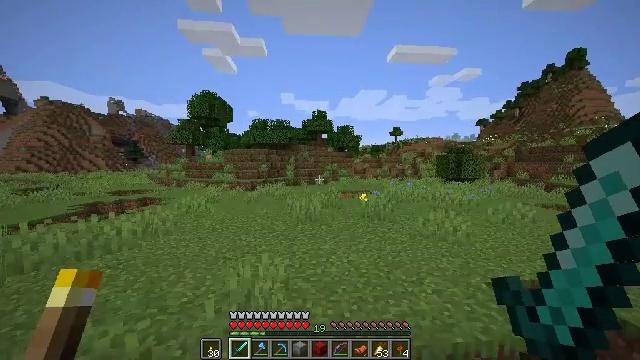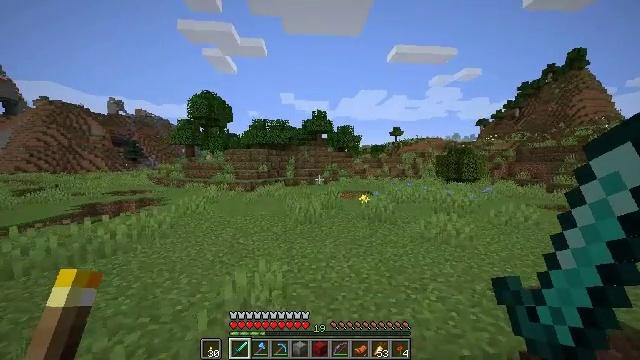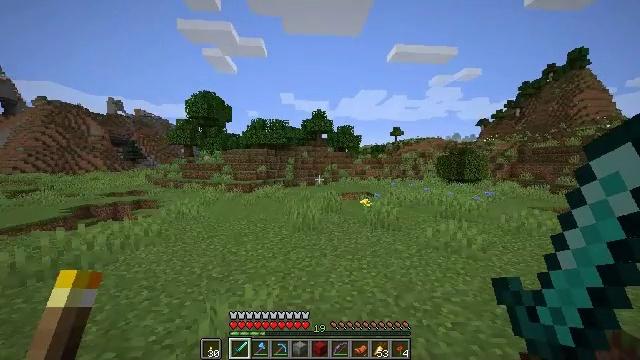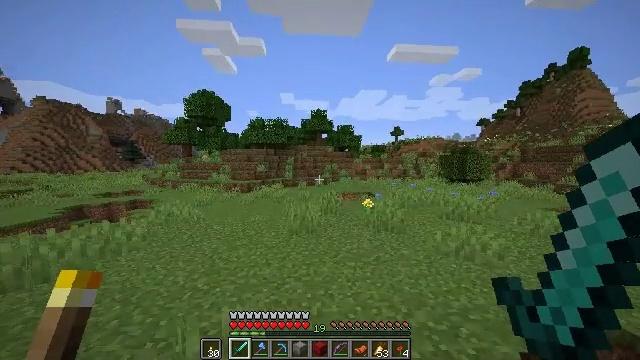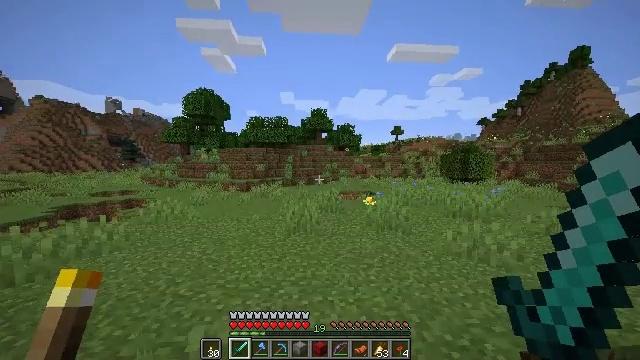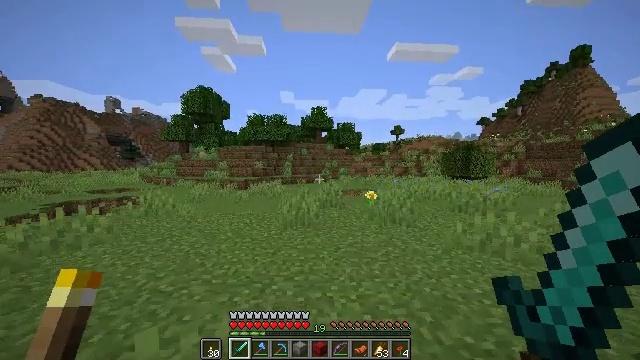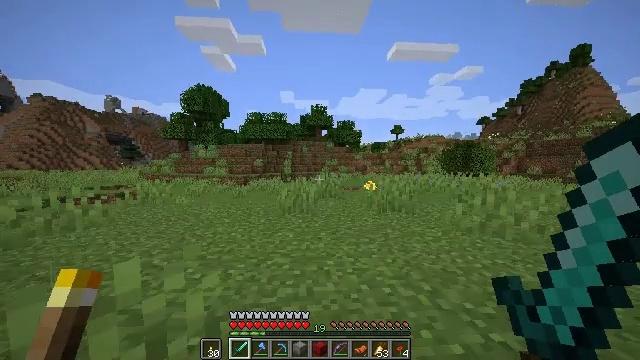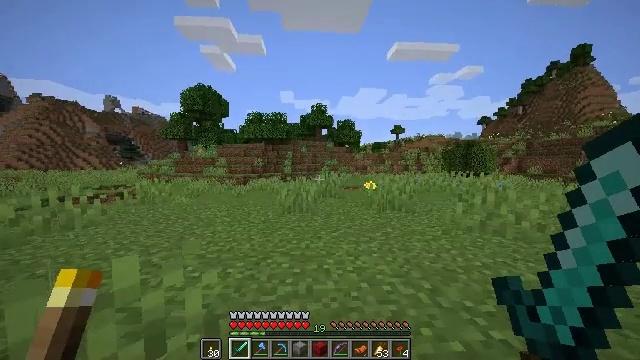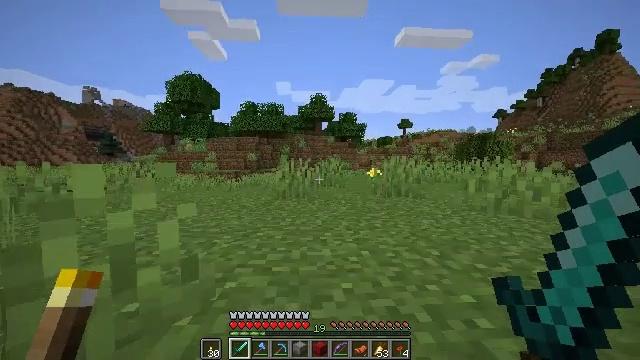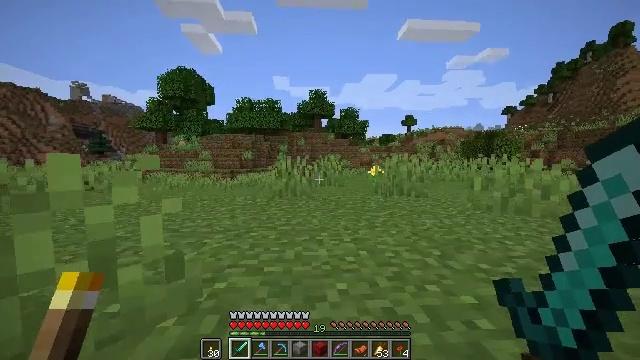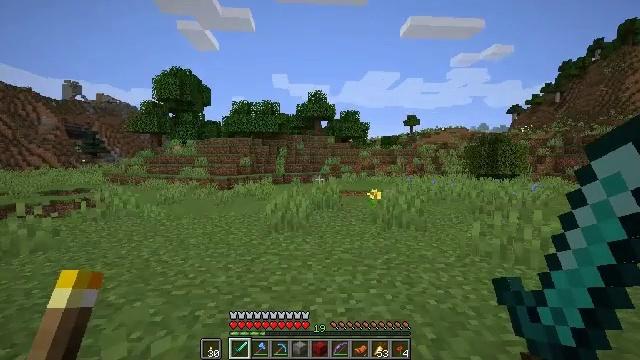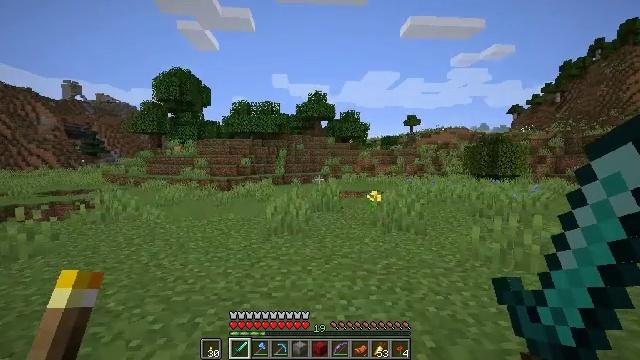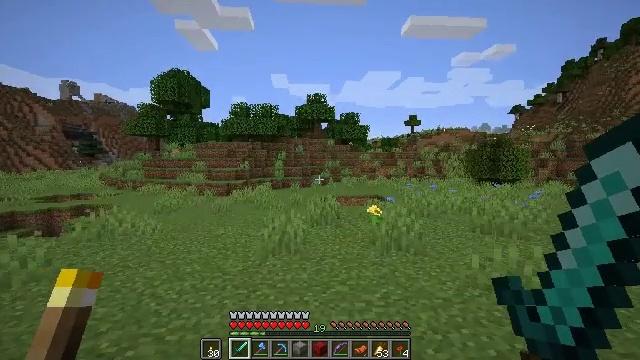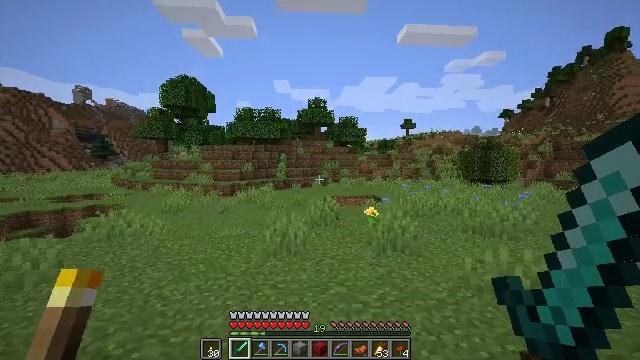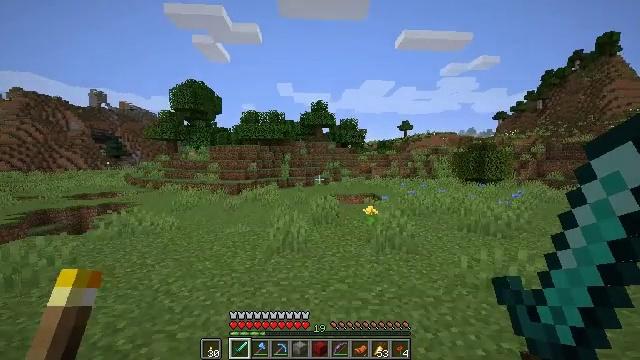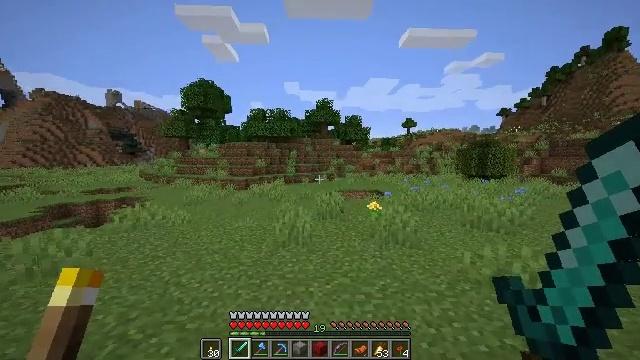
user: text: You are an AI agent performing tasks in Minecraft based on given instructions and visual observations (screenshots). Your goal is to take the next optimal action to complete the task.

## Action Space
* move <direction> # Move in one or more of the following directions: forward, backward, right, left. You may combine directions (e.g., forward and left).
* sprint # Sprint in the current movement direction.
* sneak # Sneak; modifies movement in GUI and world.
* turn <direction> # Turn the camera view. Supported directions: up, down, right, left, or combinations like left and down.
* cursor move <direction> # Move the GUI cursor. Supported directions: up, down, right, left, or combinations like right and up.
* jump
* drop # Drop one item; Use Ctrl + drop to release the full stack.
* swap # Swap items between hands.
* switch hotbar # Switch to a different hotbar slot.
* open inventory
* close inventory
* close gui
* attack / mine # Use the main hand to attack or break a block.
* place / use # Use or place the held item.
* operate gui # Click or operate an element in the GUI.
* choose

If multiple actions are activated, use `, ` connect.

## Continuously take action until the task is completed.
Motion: motion action
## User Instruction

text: Remove oak leaves from branches.
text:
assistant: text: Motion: move forward, sprint, jump
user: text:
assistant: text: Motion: move forward, sprint, jump
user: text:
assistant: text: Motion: move forward, sprint, jump
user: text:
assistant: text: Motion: move forward, sprint, jump
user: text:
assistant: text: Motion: move forward, sprint, jump
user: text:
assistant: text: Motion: move forward, sprint, jump
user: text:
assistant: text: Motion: move forward, sprint, jump
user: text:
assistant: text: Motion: move forward, sprint, jump
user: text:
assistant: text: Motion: move forward, sprint, jump
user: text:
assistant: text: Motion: move forward, sprint, jump
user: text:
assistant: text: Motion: move forward, sprint, jump
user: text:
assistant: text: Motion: move forward, sprint, jump
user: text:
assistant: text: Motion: move forward, sprint, jump
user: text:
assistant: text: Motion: move forward, sprint, jump
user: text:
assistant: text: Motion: move forward, sprint, turn left and down, jump
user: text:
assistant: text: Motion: move forward, sprint, turn left and down, jump
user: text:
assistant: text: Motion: move forward, sprint, turn left, jump
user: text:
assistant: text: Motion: move forward, sprint, turn left and down, jump
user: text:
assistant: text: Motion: move forward, sprint, turn left and down, jump
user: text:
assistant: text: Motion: move forward, sprint, turn left and down, jump
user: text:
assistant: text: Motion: move forward, sprint, turn left and down, jump
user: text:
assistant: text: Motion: move forward, sprint, turn down, jump
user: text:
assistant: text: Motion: move forward, sprint, jump
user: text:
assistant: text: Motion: move forward, sprint, jump
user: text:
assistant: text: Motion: move forward, sprint, jump
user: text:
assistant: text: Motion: move forward, sprint, turn left and down, jump
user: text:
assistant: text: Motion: move forward, sprint, turn left and down, jump
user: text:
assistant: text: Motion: move forward, sprint, turn left and down, jump
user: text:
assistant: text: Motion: move forward, sprint, turn left and down, jump
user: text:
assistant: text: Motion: move forward, sprint, jump